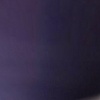
Label: space